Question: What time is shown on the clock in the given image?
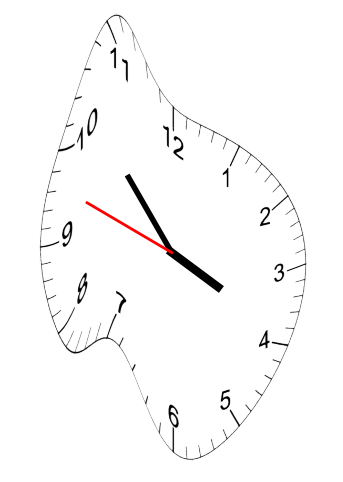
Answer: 03:52:48